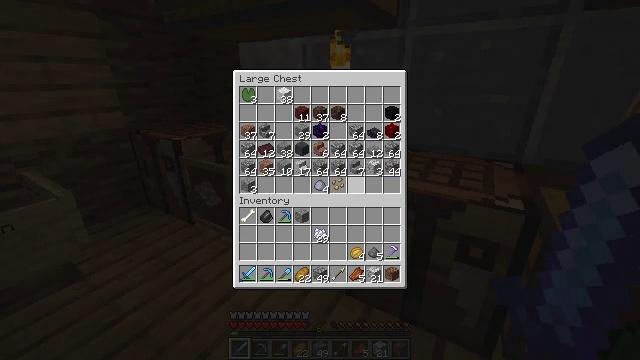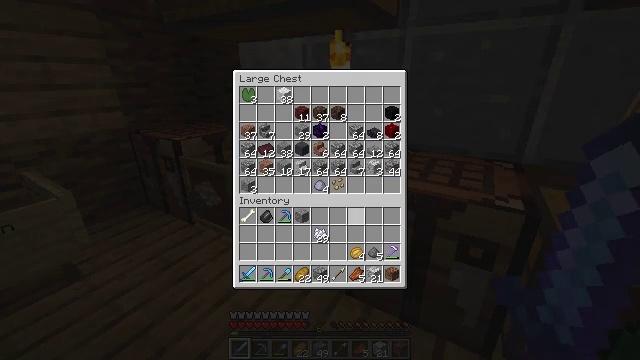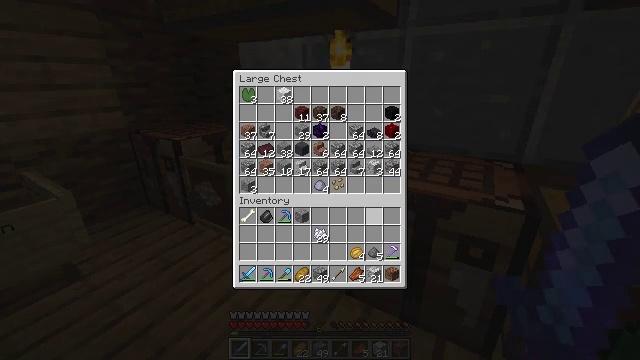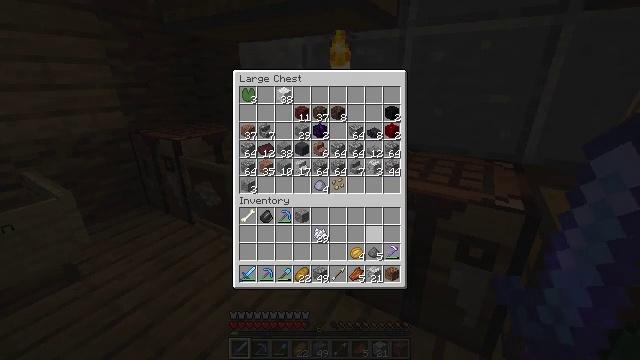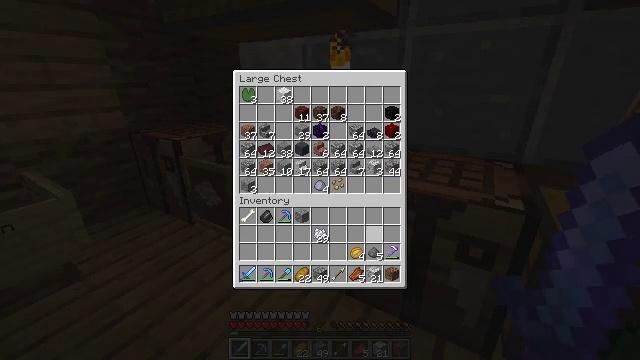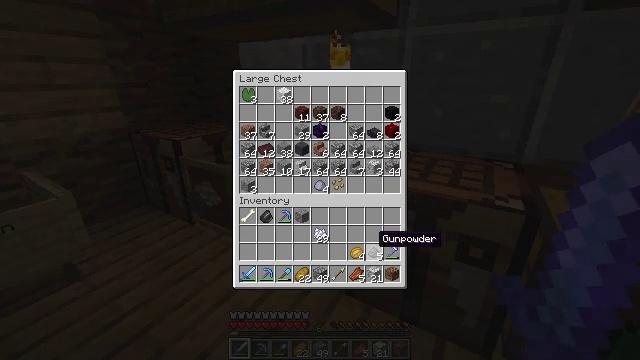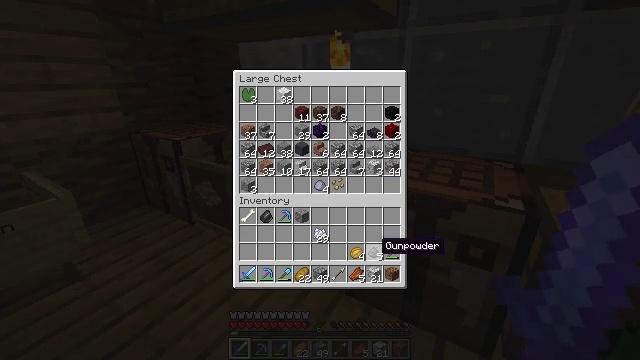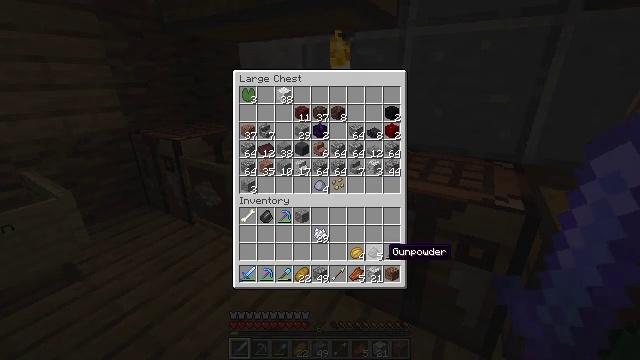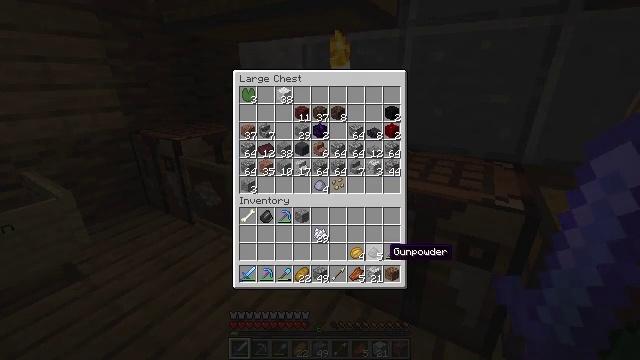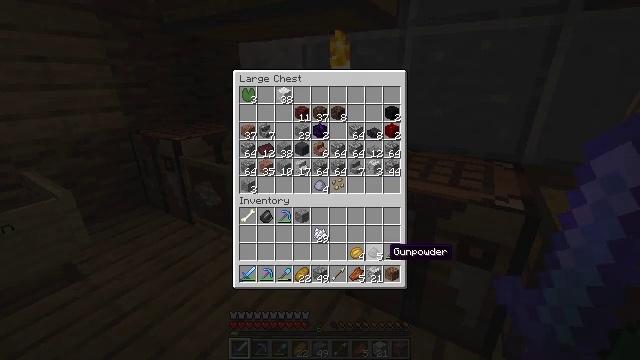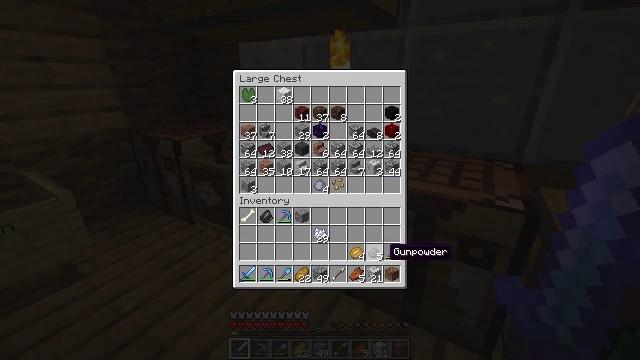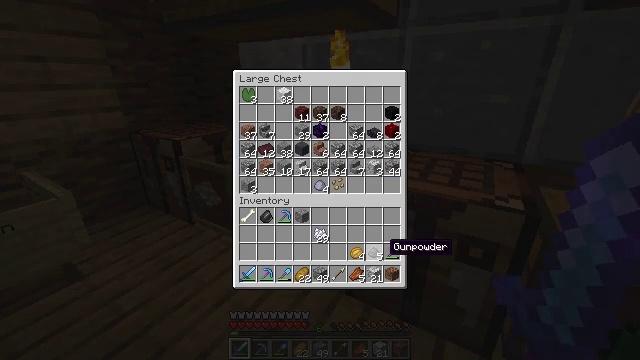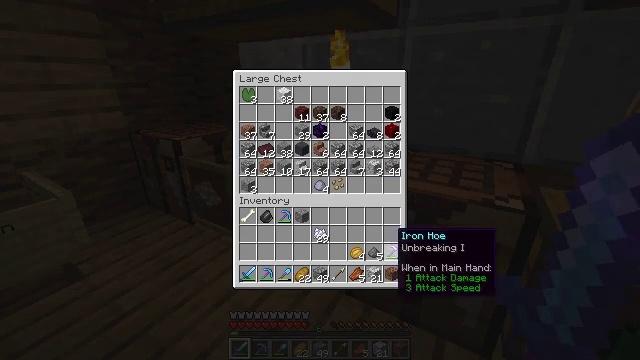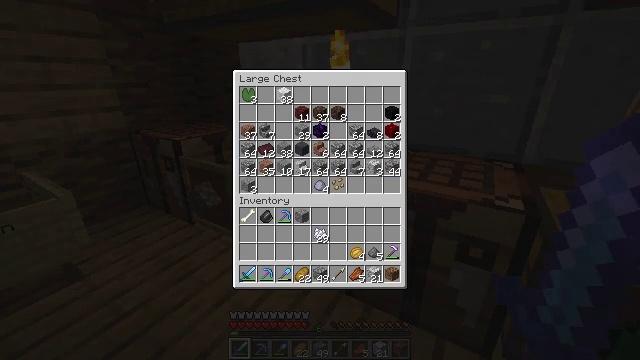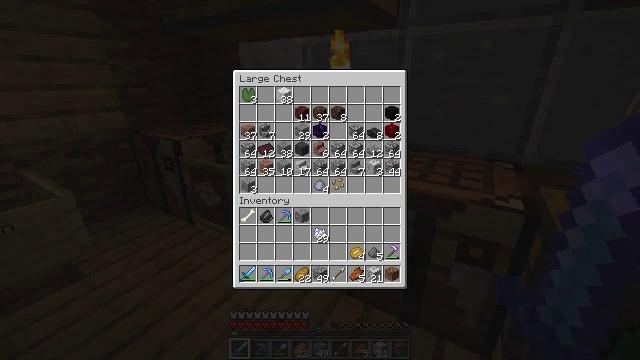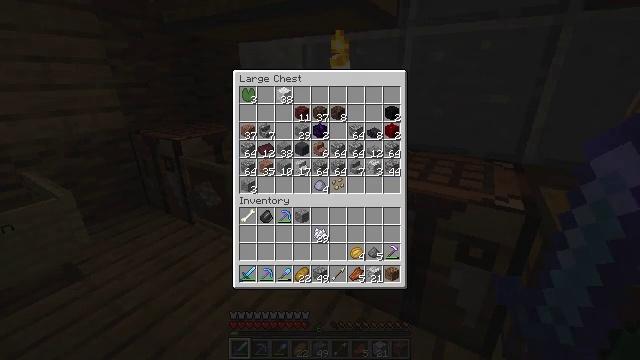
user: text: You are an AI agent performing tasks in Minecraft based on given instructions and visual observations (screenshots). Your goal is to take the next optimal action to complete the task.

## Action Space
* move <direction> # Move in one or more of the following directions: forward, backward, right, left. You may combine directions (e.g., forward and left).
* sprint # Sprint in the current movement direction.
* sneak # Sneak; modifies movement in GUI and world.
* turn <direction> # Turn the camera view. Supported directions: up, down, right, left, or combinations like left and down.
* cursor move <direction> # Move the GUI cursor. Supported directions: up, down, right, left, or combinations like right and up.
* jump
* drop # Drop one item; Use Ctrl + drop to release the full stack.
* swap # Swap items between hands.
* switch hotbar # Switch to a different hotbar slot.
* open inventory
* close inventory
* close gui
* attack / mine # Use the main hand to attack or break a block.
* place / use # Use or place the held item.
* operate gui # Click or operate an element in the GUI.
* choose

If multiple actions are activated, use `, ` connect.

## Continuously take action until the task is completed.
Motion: motion action
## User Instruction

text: Harvest vines off the surface.
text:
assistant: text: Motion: cursor move down
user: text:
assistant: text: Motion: cursor move down
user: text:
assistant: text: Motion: no_op
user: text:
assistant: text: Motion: cursor move down
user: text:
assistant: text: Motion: cursor move down
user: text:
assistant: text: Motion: cursor move down
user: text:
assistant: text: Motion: cursor move right
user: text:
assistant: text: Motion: no_op
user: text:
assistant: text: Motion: no_op
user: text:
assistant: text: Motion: no_op
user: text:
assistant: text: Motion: no_op
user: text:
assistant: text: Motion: cursor move right and up
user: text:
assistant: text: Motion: cursor move right and up
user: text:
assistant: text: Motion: cursor move right and up
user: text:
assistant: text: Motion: no_op
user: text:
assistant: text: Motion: no_op
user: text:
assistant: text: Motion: no_op
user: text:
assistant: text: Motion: no_op
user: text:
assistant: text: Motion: no_op
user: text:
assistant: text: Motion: no_op
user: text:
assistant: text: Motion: no_op
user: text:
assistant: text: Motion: no_op
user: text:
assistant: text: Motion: cursor move left
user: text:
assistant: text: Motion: no_op
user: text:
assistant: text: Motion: no_op
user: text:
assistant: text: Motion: no_op
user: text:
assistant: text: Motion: no_op
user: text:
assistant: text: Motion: no_op
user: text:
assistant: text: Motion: no_op
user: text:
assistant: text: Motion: no_op